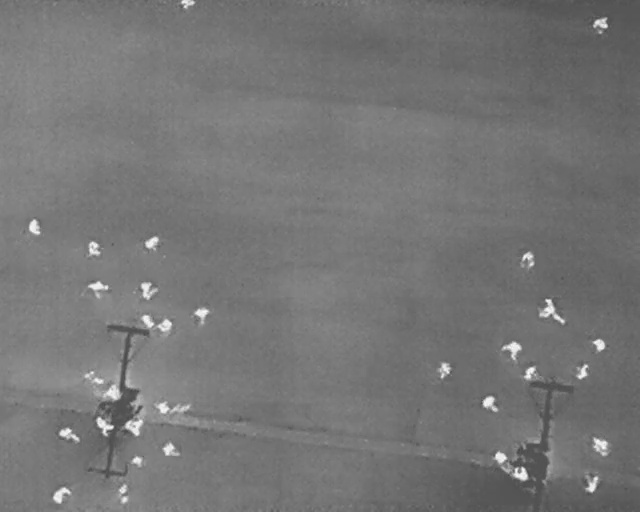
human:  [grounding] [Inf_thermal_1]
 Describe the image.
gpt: In the satellite image, there is  <ref>1 medium person </ref> <box>[[28, 0, 29, 2, 2]]</box> located at top left,  <ref>1 medium person </ref> <box>[[92, 3, 95, 6, 2]]</box> located at top right,  <ref>5 medium person </ref> <box>[[22, 46, 24, 48, 2], [13, 47, 15, 50, 2], [4, 42, 6, 45, 2], [21, 54, 24, 58, 2], [24, 61, 26, 65, 2]]</box> located at left,  <ref>1 large person </ref> <box>[[14, 54, 16, 58, 2]]</box> located at left,  <ref>1 medium person </ref> <box>[[30, 59, 32, 63, 2]]</box> located at center,  <ref>1 small person </ref> <box>[[21, 61, 24, 63, 137]]</box> located at left,  <ref>8 medium person </ref> <box>[[15, 75, 18, 78, 2], [14, 71, 15, 75, 28], [24, 78, 26, 80, 2], [19, 81, 22, 85, 2], [14, 81, 17, 83, 136], [25, 85, 27, 89, 2], [20, 88, 22, 91, 2], [17, 95, 20, 97, 2]]</box> located at bottom left,  <ref>2 large person </ref> <box>[[9, 82, 11, 87, 19], [8, 94, 11, 98, 2]]</box> located at bottom left,  <ref>3 large person </ref> <box>[[80, 49, 84, 52, 2], [84, 58, 88, 63, 2], [78, 66, 81, 70, 2]]</box> located at right,  <ref>1 medium person </ref> <box>[[68, 71, 71, 73, 2]]</box> located at bottom,  <ref>1 medium person </ref> <box>[[92, 65, 94, 68, 2]]</box> located at right,  <ref>5 medium person </ref> <box>[[89, 71, 92, 73, 2], [81, 71, 83, 73, 2], [90, 93, 94, 95, 2], [80, 90, 82, 93, 2], [77, 87, 79, 90, 2]]</box> located at bottom right,  <ref>2 large person </ref> <box>[[75, 76, 78, 80, 2], [92, 85, 95, 88, 2]]</box> located at bottom right,  <ref>1 small person </ref> <box>[[78, 90, 80, 92, 2]]</box> located at bottom right.